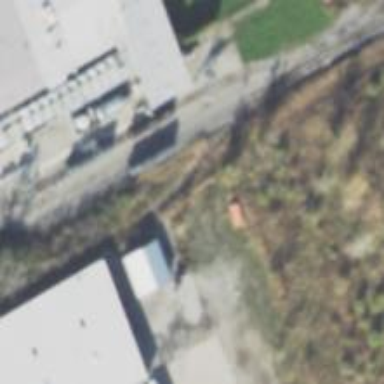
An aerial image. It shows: Rail spur service.